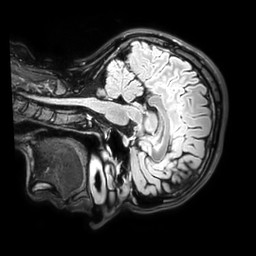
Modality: FLAIR
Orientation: sagittal
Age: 23
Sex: female
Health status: healthy
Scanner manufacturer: philips
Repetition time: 4.8 s
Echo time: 0.2812 s